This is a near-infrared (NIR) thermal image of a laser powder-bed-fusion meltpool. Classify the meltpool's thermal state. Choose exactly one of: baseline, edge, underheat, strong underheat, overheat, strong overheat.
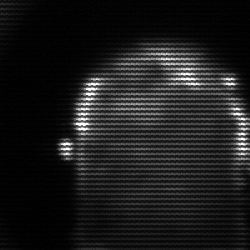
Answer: baseline